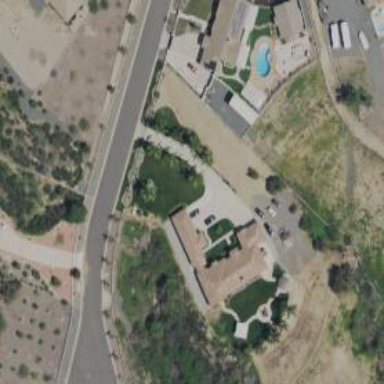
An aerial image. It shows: Driveway.